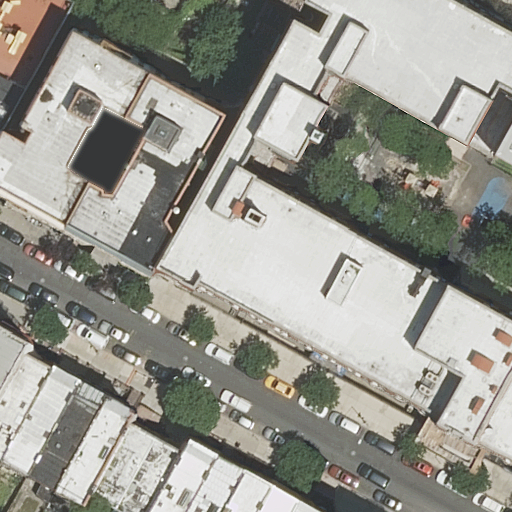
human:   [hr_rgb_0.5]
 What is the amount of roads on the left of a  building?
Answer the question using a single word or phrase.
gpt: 1

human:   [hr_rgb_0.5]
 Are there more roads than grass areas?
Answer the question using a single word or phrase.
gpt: yes

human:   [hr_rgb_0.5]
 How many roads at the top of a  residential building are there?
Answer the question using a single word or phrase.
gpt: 1

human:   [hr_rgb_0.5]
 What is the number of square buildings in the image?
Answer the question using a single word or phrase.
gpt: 0

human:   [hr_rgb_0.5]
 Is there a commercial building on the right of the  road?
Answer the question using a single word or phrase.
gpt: no

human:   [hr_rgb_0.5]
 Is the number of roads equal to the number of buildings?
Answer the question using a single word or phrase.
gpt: no

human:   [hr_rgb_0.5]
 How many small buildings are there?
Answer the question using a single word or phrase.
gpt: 7

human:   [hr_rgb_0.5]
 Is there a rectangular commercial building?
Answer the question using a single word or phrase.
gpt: no

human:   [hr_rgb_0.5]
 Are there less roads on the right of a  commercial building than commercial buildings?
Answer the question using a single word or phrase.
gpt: no

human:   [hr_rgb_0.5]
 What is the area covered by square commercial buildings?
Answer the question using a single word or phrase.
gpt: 0m2

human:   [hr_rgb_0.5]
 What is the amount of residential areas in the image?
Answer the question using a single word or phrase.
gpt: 0

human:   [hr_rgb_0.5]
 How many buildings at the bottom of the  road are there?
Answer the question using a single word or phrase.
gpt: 10

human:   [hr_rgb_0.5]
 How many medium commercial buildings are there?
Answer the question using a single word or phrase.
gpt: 0

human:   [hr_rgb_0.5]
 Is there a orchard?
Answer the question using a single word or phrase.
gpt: no

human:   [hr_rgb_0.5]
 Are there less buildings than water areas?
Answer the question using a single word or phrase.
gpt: no

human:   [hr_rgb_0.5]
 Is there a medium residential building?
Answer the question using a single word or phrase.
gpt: yes

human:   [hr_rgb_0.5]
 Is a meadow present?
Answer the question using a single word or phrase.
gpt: no

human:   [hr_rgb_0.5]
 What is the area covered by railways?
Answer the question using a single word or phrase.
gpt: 0m2

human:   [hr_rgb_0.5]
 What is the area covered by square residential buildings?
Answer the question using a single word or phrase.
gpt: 0m2

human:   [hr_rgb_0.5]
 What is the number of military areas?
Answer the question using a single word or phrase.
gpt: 0

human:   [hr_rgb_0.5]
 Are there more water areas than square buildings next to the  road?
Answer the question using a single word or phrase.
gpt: no

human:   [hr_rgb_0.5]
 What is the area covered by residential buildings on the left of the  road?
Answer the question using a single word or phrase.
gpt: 1904m2

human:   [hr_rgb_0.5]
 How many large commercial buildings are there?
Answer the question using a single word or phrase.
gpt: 0

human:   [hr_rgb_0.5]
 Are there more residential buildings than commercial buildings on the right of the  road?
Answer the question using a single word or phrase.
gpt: yes

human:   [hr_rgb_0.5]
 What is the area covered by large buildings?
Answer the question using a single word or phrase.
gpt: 1071m2

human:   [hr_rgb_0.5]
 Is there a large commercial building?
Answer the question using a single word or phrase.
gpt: no

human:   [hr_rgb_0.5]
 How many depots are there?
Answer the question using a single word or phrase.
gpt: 0

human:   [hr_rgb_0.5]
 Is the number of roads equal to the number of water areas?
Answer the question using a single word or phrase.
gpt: no

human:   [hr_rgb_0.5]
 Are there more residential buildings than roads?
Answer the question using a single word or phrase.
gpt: yes

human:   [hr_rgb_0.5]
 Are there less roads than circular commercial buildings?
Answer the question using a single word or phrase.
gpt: no

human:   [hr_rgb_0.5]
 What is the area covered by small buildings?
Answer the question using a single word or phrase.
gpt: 322m2

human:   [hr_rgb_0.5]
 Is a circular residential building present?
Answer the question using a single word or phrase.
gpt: no

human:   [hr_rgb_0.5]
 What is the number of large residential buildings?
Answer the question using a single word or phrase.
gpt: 2

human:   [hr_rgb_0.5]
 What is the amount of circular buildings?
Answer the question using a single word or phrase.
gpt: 0

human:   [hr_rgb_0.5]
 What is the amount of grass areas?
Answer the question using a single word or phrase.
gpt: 0

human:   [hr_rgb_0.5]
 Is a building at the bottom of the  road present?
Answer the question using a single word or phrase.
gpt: yes